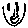
Label: smiley face